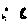
Label: moon